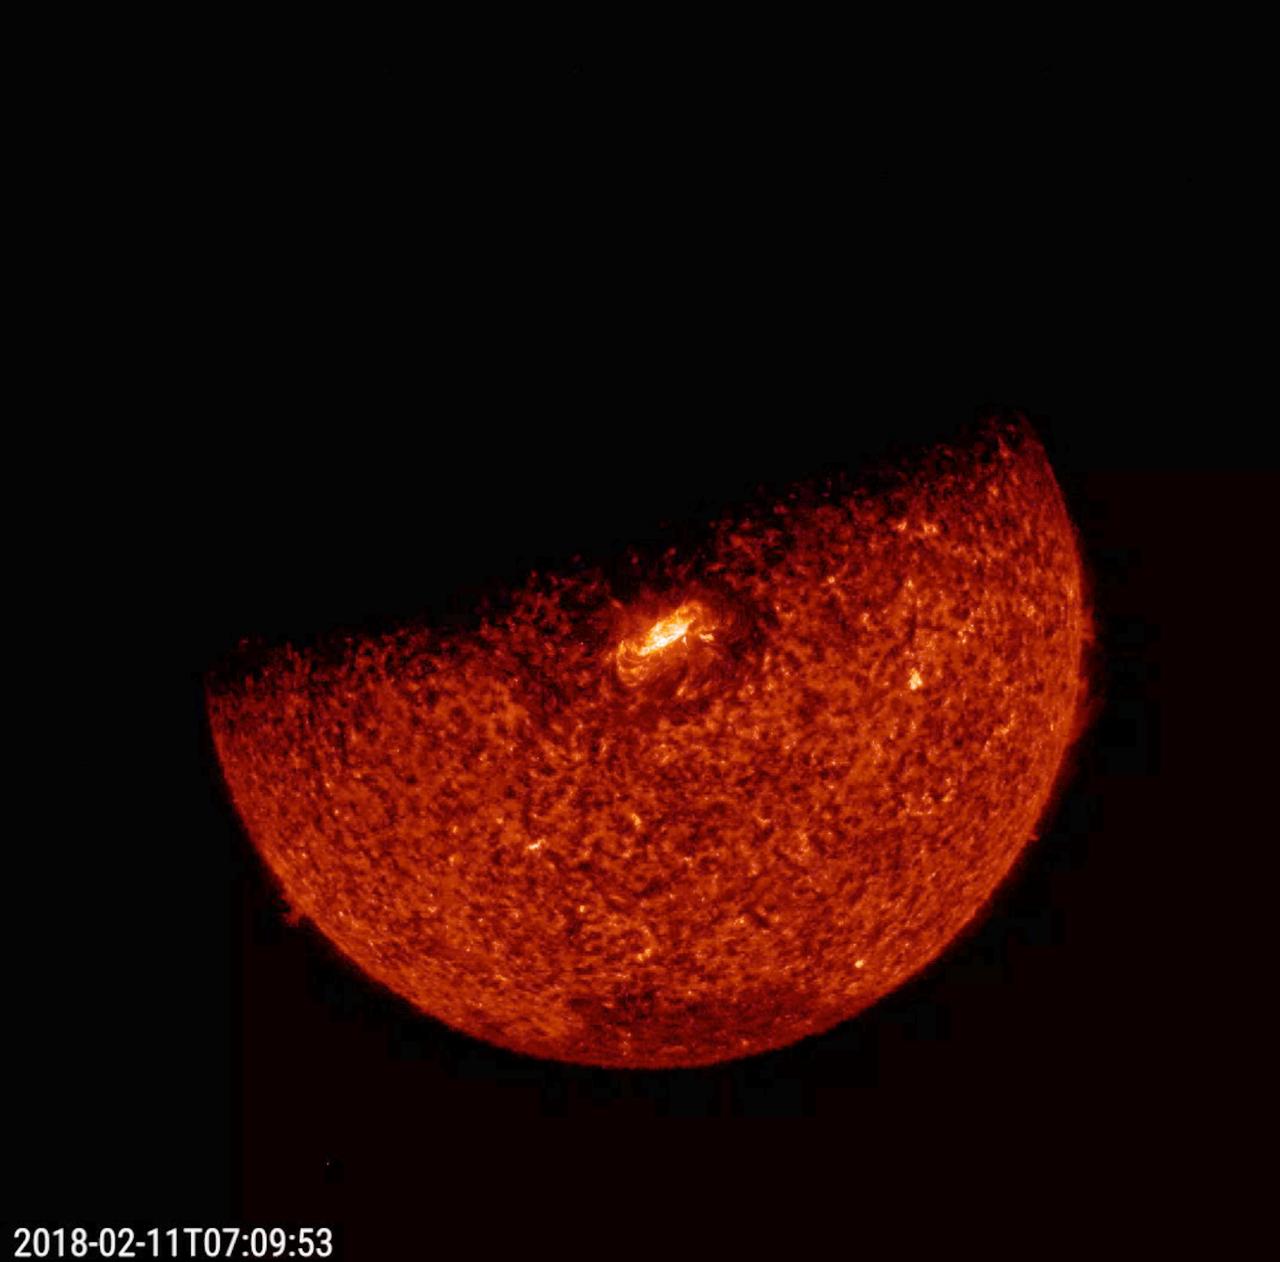
SDO's Version of an Eclipse Sun, solar eclipse